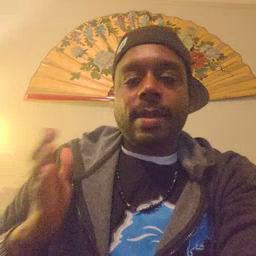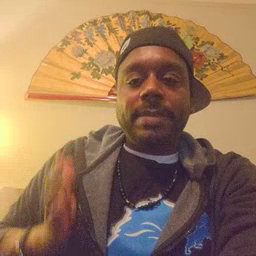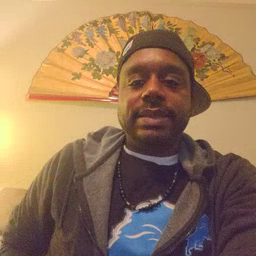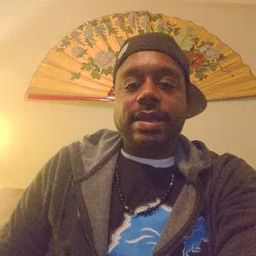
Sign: beside